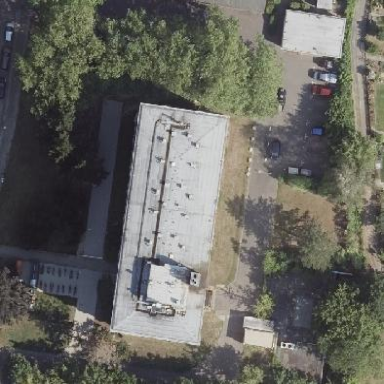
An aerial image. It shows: Building with apartments and flat roof.